Question: On Facebook developers under app administration, App on Facebook, there are suppose to be two fields. Canvas URL and Secure Canvas URL. Well, today they are gone.
Were there some changes on Facebook or it's a bug?

Seems that they fixed it.
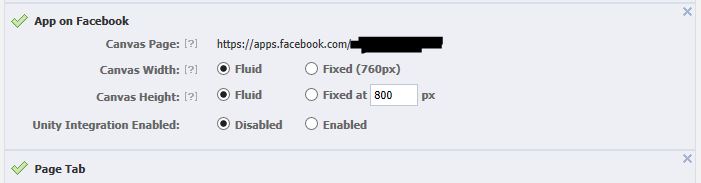
Answer: Apparently one has to enable Unity integration now to get these input fields to show.
Edit: It's a bug, they are working on a fix.